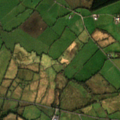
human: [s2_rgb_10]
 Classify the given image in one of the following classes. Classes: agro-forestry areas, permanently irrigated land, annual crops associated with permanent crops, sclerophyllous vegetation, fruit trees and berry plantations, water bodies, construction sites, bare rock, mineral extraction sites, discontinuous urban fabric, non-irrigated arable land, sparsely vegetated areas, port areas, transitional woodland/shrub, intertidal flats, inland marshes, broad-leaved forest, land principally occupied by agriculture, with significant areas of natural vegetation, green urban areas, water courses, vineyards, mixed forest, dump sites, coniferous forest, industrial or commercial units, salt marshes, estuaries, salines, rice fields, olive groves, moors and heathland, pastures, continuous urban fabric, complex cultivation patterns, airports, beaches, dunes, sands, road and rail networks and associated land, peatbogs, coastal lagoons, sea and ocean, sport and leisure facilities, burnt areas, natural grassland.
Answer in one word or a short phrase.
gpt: pastures, coniferous forest, transitional woodland/shrub